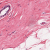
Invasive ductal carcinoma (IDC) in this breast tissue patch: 0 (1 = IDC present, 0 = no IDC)